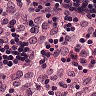
Metastatic tissue present: no